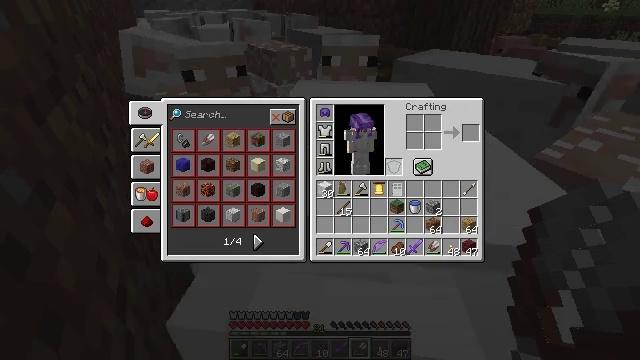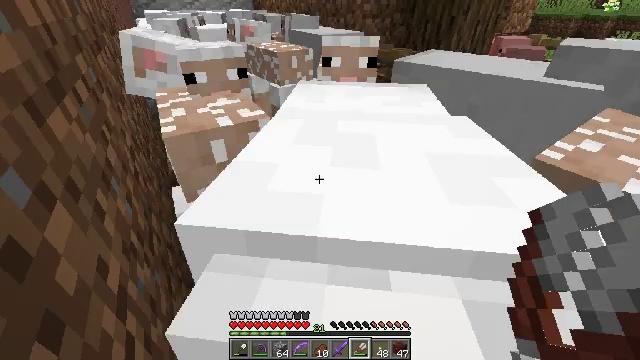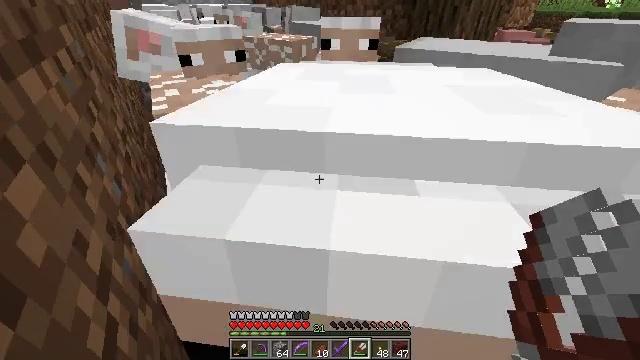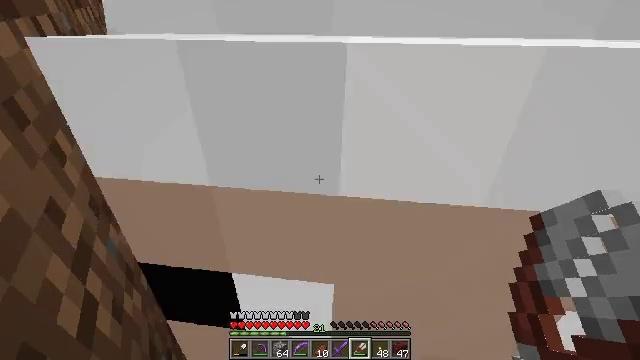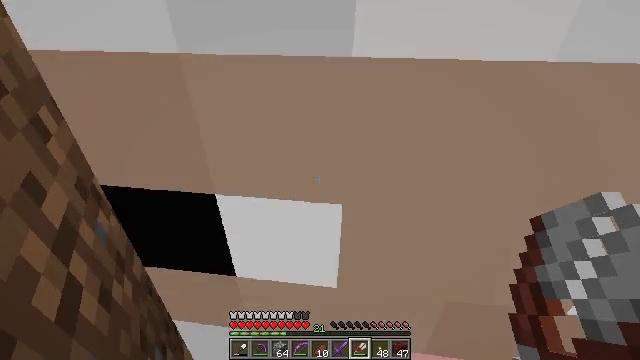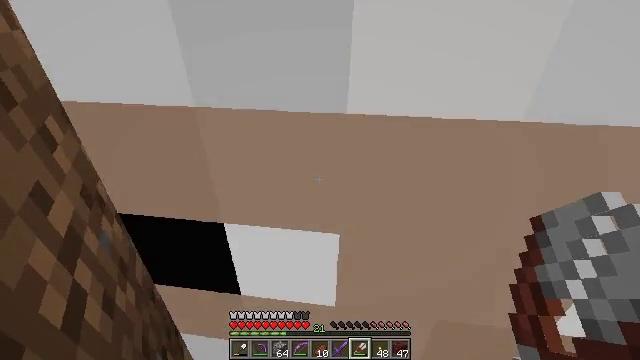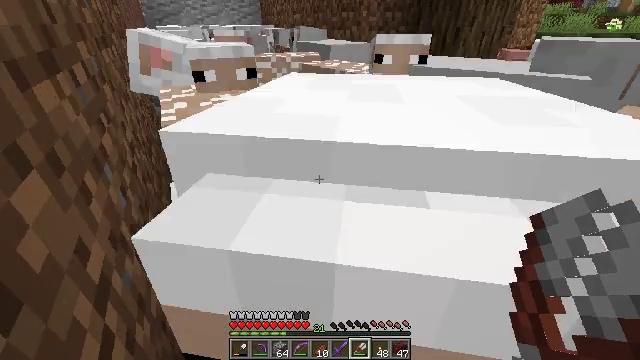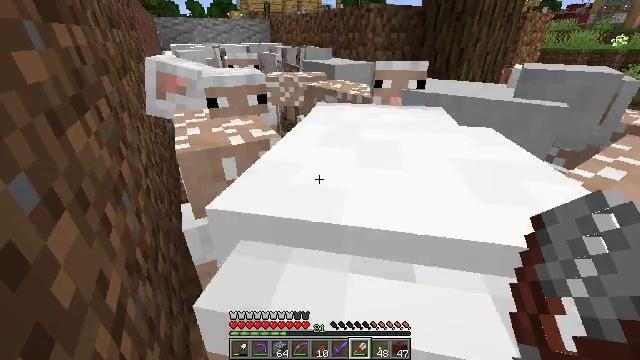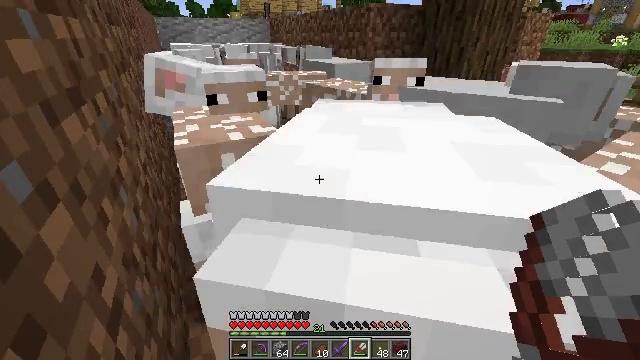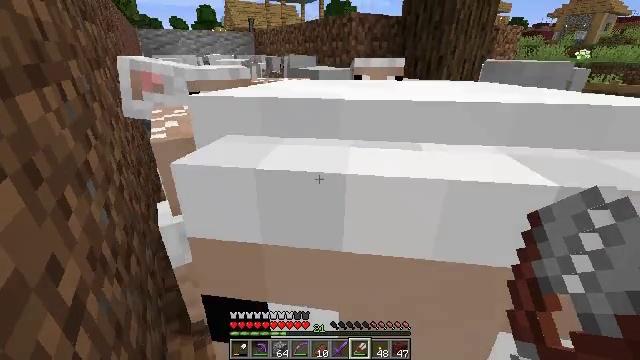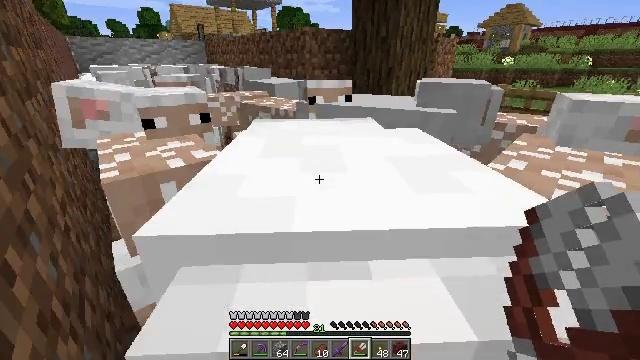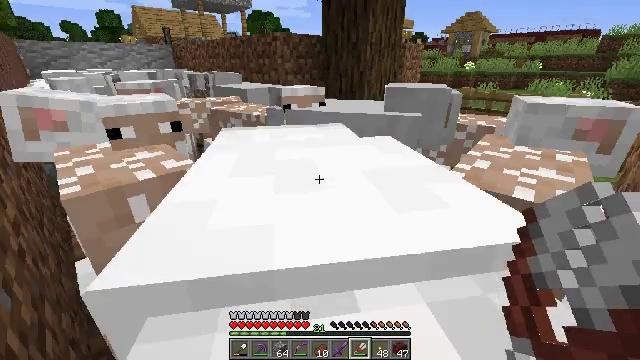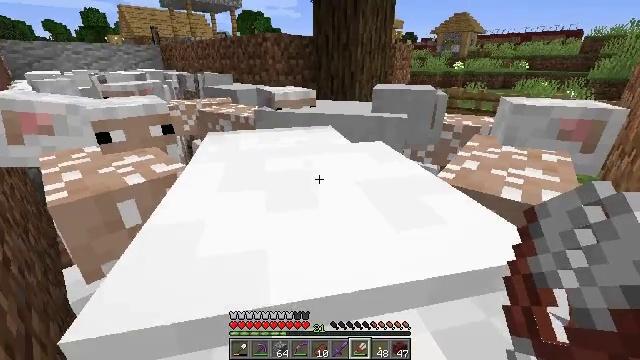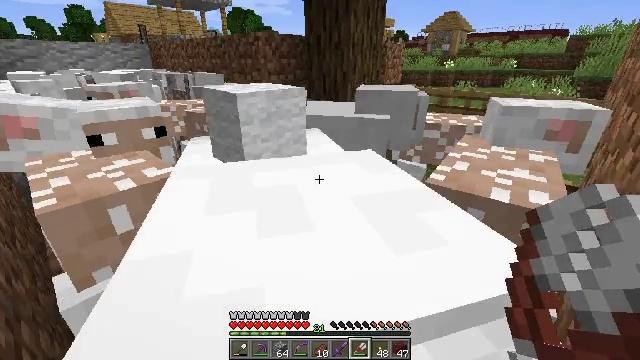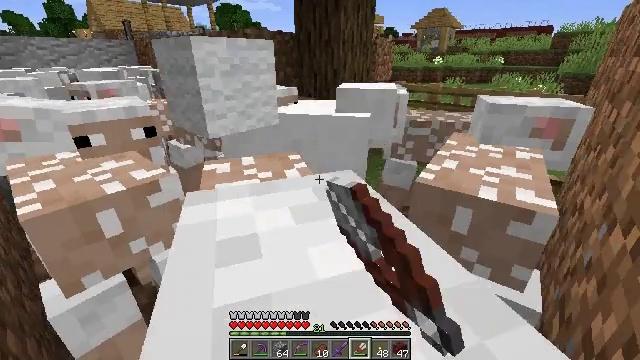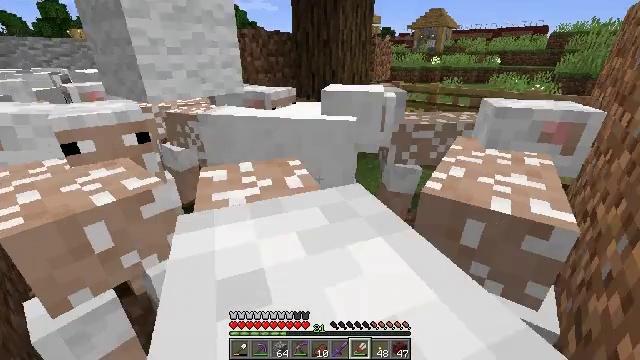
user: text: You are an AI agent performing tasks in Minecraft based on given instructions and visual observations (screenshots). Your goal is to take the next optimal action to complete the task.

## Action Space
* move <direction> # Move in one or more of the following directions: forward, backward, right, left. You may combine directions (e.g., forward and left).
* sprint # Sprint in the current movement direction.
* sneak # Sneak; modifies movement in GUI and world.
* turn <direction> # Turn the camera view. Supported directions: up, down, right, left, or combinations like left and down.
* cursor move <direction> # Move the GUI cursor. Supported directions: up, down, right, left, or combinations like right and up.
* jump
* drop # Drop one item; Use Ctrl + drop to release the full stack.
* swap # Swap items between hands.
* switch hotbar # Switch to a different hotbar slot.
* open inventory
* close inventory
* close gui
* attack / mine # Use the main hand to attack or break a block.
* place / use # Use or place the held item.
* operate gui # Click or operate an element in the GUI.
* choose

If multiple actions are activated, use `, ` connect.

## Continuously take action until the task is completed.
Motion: motion action
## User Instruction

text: Kill the cow.
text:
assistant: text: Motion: sneak, close inventory
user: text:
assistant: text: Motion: sneak, close inventory
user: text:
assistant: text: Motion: sneak, close inventory
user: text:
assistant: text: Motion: close inventory
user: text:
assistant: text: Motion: no_op
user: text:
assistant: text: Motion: turn left and up
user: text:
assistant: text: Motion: turn left and up
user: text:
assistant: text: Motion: use / place
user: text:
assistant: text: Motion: turn right and up, use / place
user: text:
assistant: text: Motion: turn right, use / place
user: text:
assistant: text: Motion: turn right, use / place
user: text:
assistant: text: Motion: turn right, use / place
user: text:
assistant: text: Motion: turn right, use / place
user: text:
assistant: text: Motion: turn right, use / place
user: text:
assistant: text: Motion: move forward, use / place
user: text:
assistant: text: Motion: move forward, use / place
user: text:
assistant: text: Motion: move forward, turn down, use / place
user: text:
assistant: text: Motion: move forward, turn down, use / place
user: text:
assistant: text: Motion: move forward, turn left and down, use / place
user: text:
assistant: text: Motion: move forward, use / place
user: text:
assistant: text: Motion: move forward, use / place
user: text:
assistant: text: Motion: move forward, use / place
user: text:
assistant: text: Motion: move forward, turn left, use / place
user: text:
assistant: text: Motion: move forward, turn left, use / place
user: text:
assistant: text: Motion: turn left, use / place
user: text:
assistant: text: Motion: turn left, use / place
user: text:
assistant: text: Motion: turn left, use / place
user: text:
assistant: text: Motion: turn left, use / place
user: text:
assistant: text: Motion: turn left and down, use / place
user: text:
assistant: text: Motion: turn left, use / place